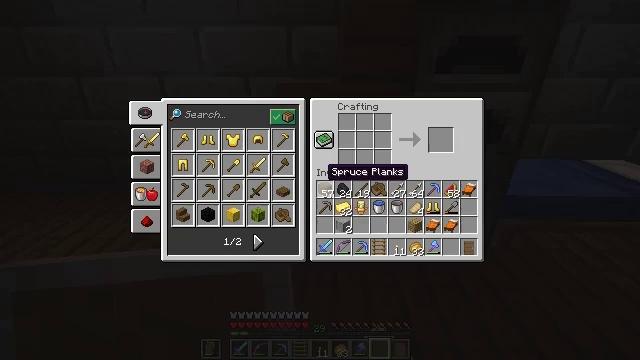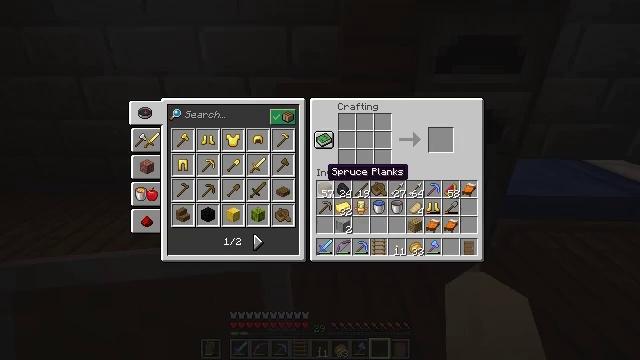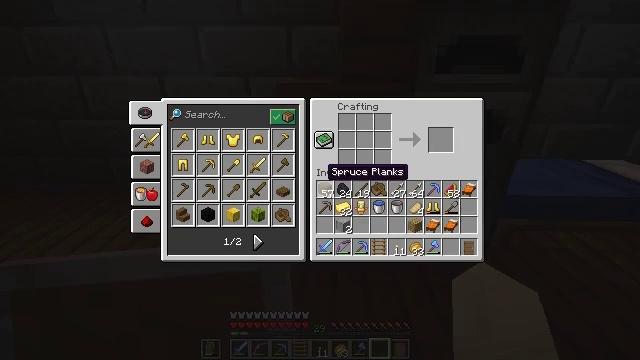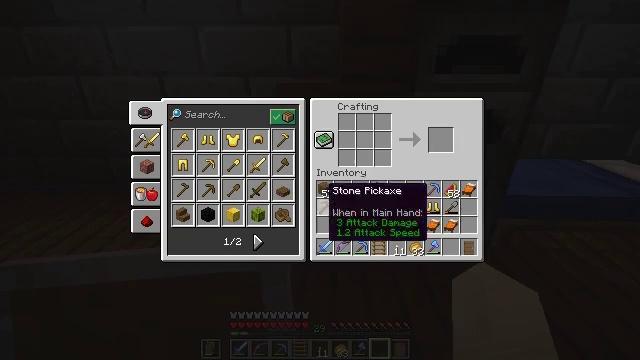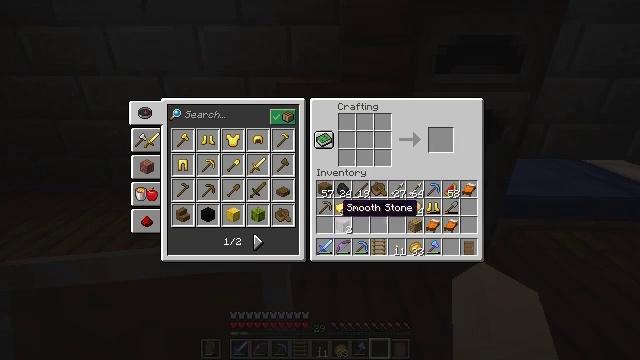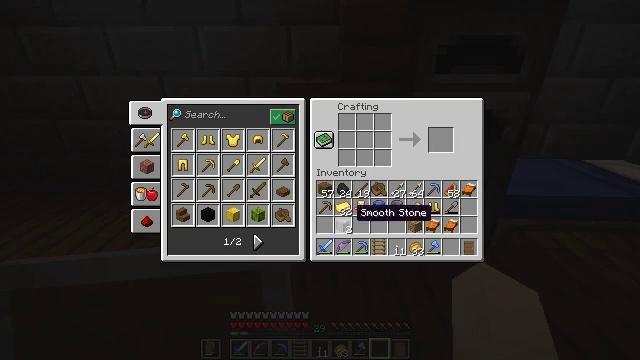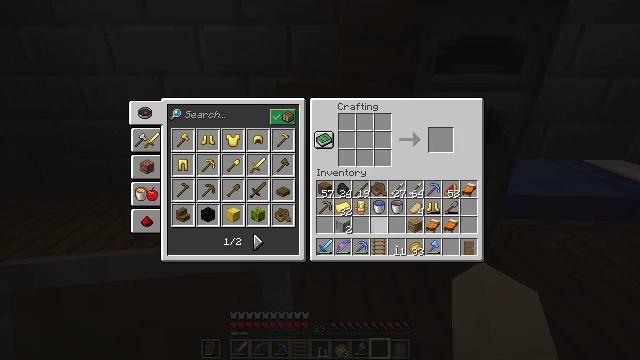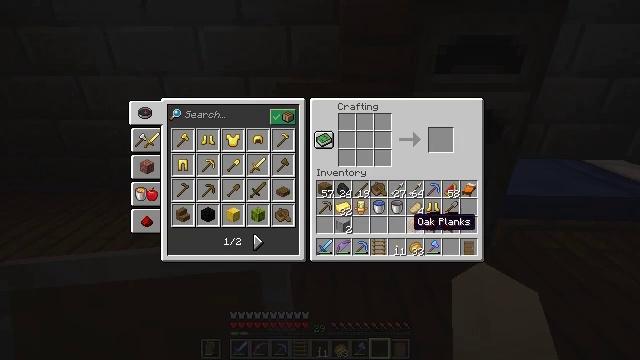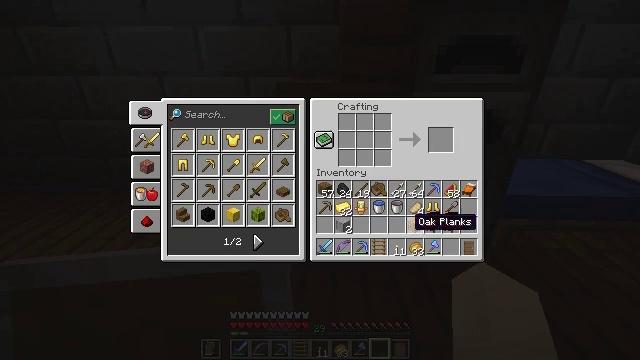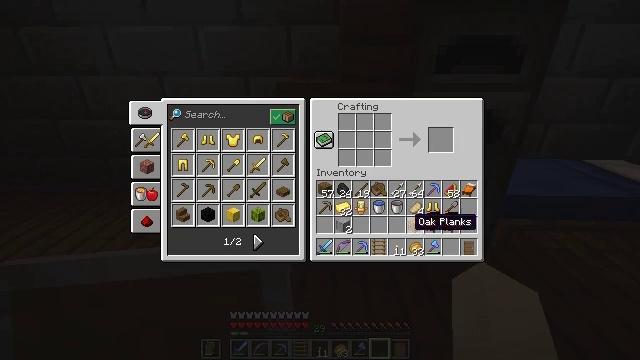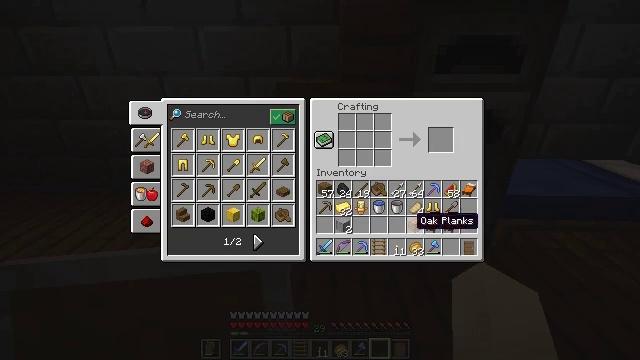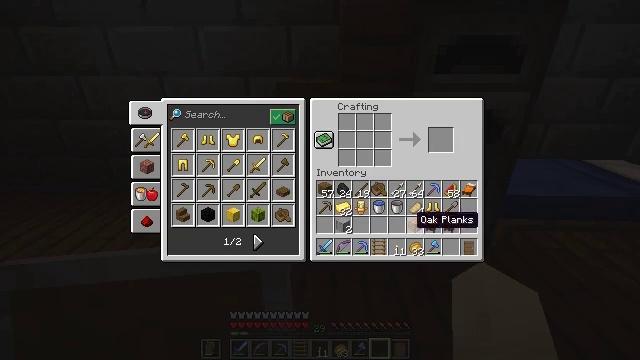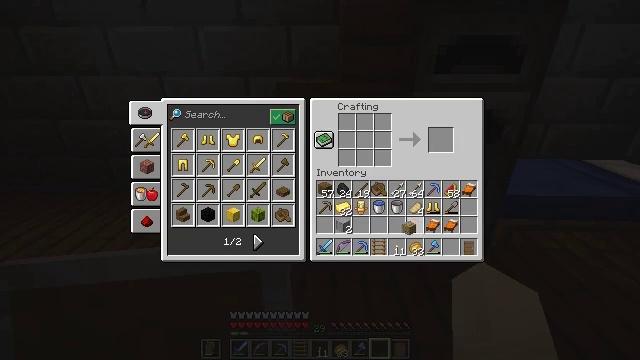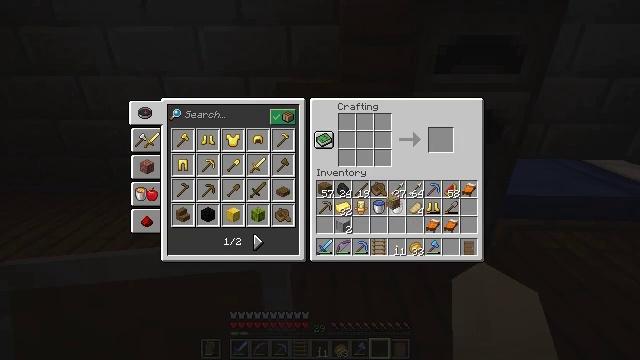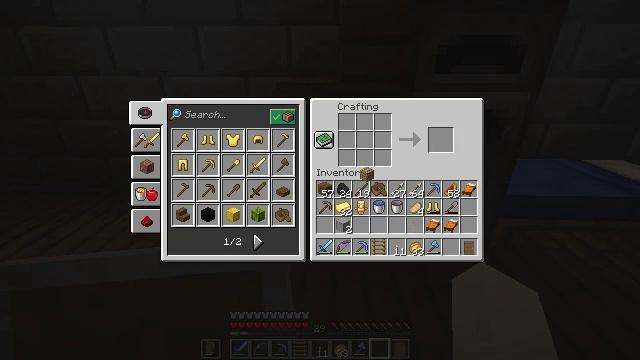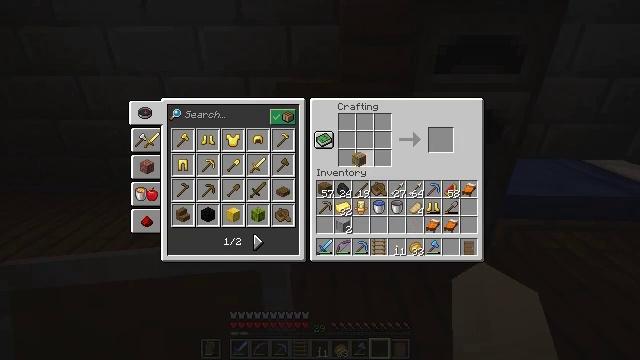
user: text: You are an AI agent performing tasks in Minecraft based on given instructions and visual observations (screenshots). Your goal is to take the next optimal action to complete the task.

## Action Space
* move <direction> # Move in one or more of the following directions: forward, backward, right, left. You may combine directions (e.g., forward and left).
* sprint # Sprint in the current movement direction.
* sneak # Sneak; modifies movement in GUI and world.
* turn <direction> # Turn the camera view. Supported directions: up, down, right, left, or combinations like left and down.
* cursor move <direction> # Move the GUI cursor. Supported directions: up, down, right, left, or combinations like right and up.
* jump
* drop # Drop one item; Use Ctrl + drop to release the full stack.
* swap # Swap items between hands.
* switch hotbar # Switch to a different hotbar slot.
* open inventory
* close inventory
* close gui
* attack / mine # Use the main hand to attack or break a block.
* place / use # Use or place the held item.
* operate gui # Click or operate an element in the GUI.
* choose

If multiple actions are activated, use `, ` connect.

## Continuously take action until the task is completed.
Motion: motion action
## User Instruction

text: Craft an oak button using one oak plank.
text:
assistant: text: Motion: no_op
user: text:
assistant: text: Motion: no_op
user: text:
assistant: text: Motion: cursor move down
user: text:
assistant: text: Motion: cursor move right and down
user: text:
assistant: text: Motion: cursor move right
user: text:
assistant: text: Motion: cursor move right
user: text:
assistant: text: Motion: cursor move right
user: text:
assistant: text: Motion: no_op
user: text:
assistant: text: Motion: no_op
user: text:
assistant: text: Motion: no_op
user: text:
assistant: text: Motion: no_op
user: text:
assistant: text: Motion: operate gui
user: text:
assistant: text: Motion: cursor move left and up
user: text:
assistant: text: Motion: cursor move left and up
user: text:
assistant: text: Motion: cursor move left and up
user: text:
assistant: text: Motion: cursor move up
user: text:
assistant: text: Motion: no_op
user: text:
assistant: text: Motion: operate gui
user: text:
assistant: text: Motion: operate gui
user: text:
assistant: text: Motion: no_op
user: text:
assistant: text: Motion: no_op
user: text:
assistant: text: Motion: cursor move right
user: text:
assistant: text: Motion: cursor move right
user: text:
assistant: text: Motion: no_op
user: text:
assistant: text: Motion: no_op
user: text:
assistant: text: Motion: no_op
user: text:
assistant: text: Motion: operate gui
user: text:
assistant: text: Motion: operate gui
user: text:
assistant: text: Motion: no_op
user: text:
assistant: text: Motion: no_op